Question: Here is a PHP demo script that encrypts and decrypts data:
'''
<?
$encryptionkey = 'h8y2p9d1';
$card_nbr = "1234";
echo "original card_nbr: $card_nbr <br>
";
$card_nbr_encrypted=encrypt_data($card_nbr);
echo "card_nbr_encrypted: $card_nbr_encrypted <br>
";
$card_nbr_decrypted=decrypt_data($card_nbr_encrypted);
echo "card_nbr_decrypted: $card_nbr_decrypted <br>
";
$len=strlen($card_nbr_decrypted);
echo "length: $len <br>
";
function encrypt_data($text){
global $encryptionkey;
$iv_size = mcrypt_get_iv_size(MCRYPT_RIJNDAEL_256, MCRYPT_MODE_ECB);
$iv = mcrypt_create_iv($iv_size, MCRYPT_RAND);
$encrypted_text = mcrypt_encrypt(MCRYPT_RIJNDAEL_256, $encryptionkey, $text, MCRYPT_MODE_ECB, $iv);
return $encrypted_text;
}
function decrypt_data($text){
global $encryptionkey;
$iv_size = mcrypt_get_iv_size(MCRYPT_RIJNDAEL_256, MCRYPT_MODE_ECB);
$iv = mcrypt_create_iv($iv_size, MCRYPT_RAND);
$decrypted_text = mcrypt_decrypt(MCRYPT_RIJNDAEL_256, $encryptionkey, $text, MCRYPT_MODE_ECB, $iv);
return $decrypted_text;
}
?>
'''
The output is:
'''
original card_nbr: 1234
card_nbr_encrypted: vY"(Z$<SSG3-zA-Eu3Y2Exrz"VU
card_nbr_decrypted: 1234 (and 28 binary characters)
length: 32
'''
The output is successfully decrypted, but 28 binary characters are added to the end. This can most easily be seen in Firefox, when viewing HTML source.
The string length of 32 also demonstrates this. Any ideas?

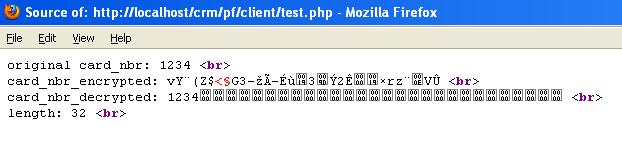
Answer: The returned string is padded out to fill 'n * blocksize' bytes using the null character '' so that is why you are seeing the extra data.
If you run '$card_nbr_decrypted= rtrim($card_nbr_decrypted, "");' it should return the actual data.